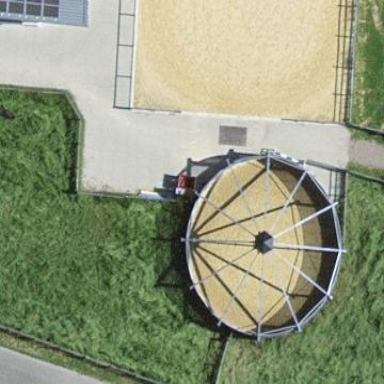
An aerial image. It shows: Equestrian pitch for leisure land sports.